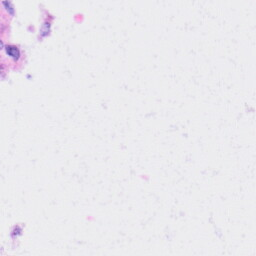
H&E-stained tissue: Liver